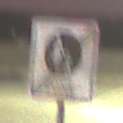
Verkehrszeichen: EndeFussgaengerzone
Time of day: SunriseSunset
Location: Outdoor (Urban)
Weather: PartlyCloudy
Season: NotSpecified
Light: Artificial